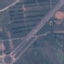
Label: Highway